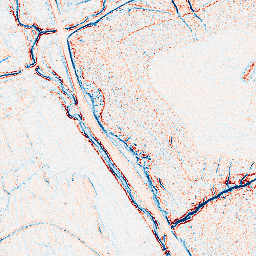
Category: edge_preserving
Decomposition family: anisotropic_diffusion
Decomposition parameters: iterations: 5
kappa: 30
gamma: 0.1
Upsampling method: bspline
Upsampling parameters: scale: 8
Upsampling scale: 8